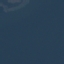
Land use / land cover class: SeaLake